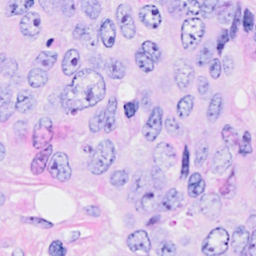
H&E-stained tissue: Breast